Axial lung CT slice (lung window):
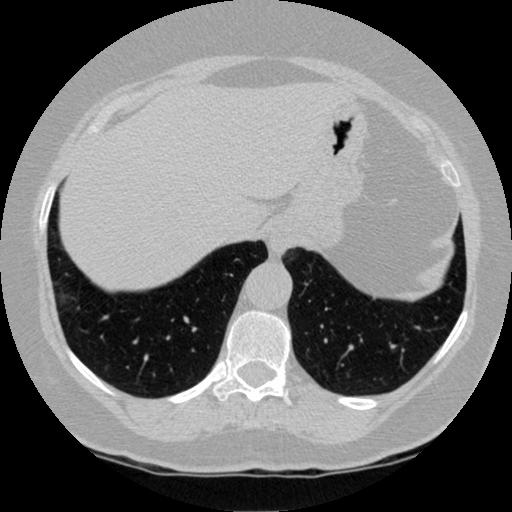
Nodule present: no